六年级 · 组合数学
 (5 分) 如下图(1), $A 、 B 、 C 、 D$ 四只小盘拼成一个环形, 每只小盘中放若干糖果,每次可取出 1 只、或 3 只、或 4 只盘中的全部糖果, 也可取出 2 只相邻盘中的全部糖果.要使 1 至 13 粒糖果全能取到, 四只盘中应各有多少粒糖果.把各只盘中糖果的粒数填在下图(2)中.

图(1)

图(2)
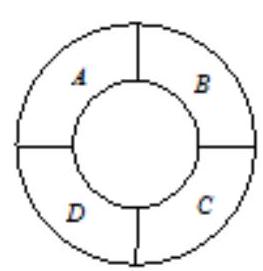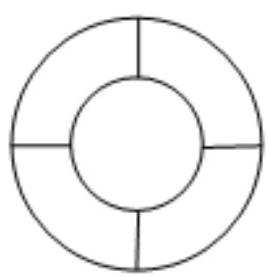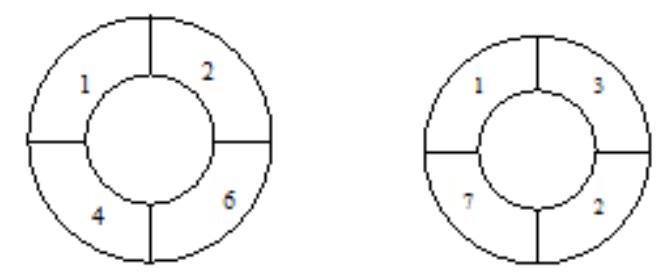
答案: 有两种方法（填出一种即可），如下图